Question: I can't seem to find a package plugin or setting for highlighting matching LINES in Sublimetext 2.2? If you highlight a single word it will circle all the other matching words, but I need that for the entire line. See the attached image from EditPlus, that's what I need. You guys know of anything like this? Thanks!

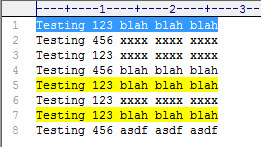
Answer: After selecting the line of interest, + will select the next instance of the line.
If you wantto select all matching lines, use ++ (if on OSX, I think its + on windows).
No additional package is needed to find matching lines.